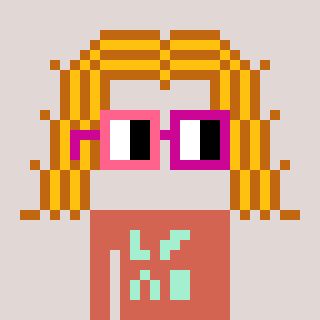
a pixel art character with square pink and red glasses, a hair-shaped head and a peachy-colored body on a warm background